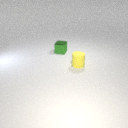
small green metal cube to the left of small yellow rubber cylinder